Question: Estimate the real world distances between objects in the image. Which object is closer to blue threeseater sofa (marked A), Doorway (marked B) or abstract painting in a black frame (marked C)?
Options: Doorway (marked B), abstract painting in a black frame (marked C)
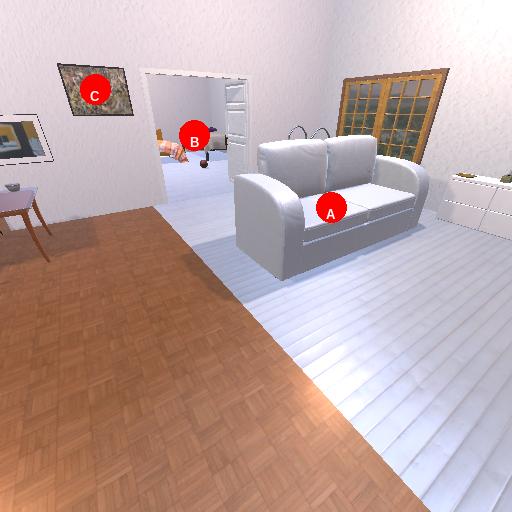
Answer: Doorway (marked B)